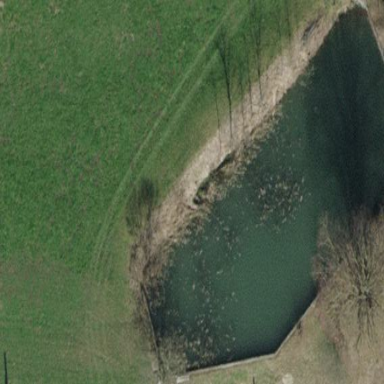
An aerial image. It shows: Reservoir of water.